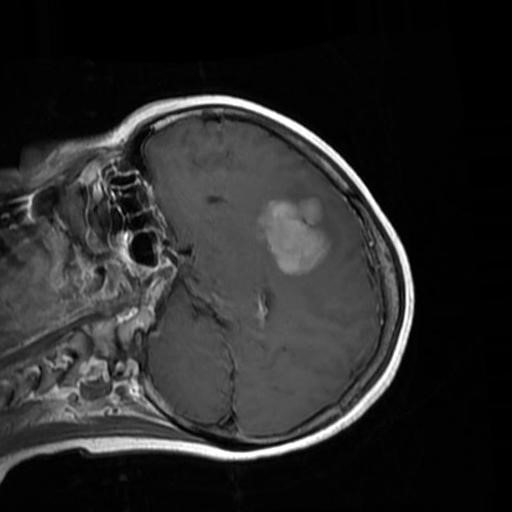
Label: brain_menin